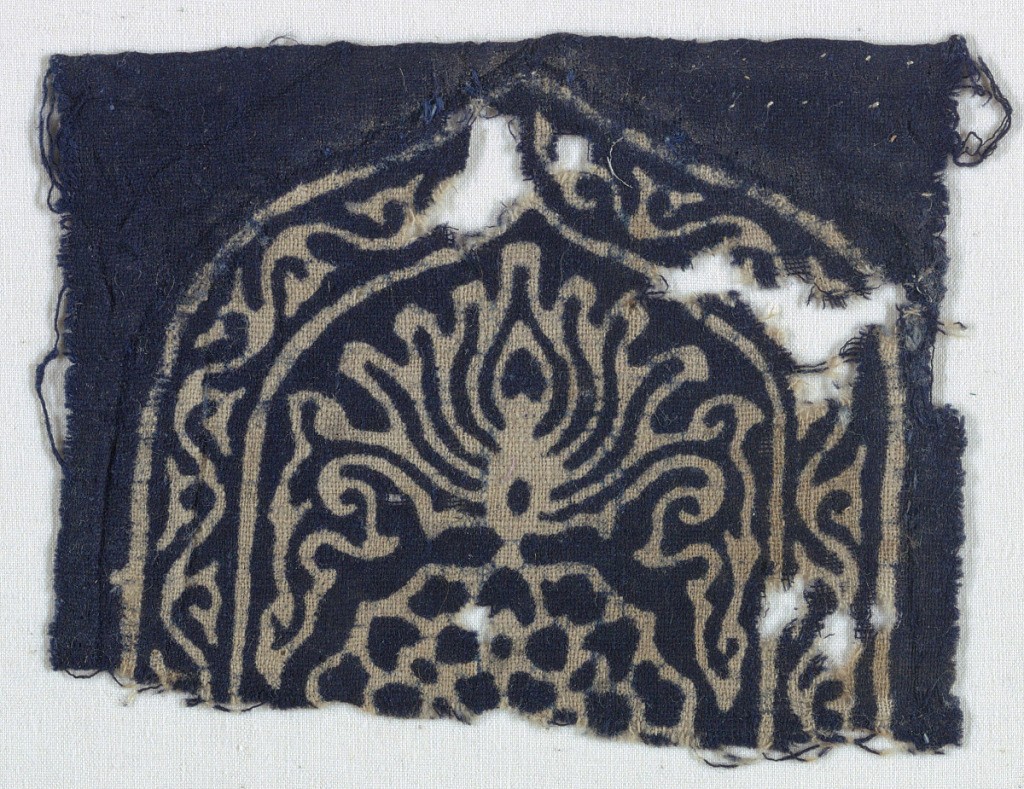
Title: Fragment
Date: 14th–15th century
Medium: cotton Technique: resist-printed on plain weave
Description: Design is resist-printed in indigo, reserved in natural color; shows top half of a shield shape with border enclosing arabesques or vines.  A stylized lotus is inside the "shield" and below, half of a round petal shape is visible.  Printing on reverse is identical and equally clear.